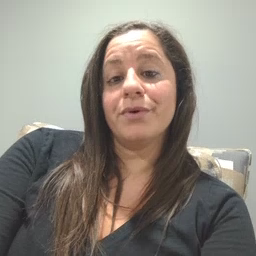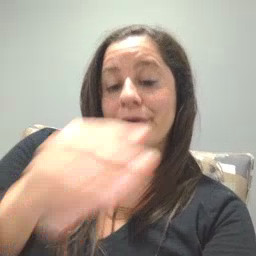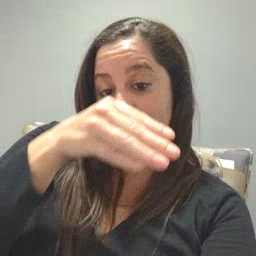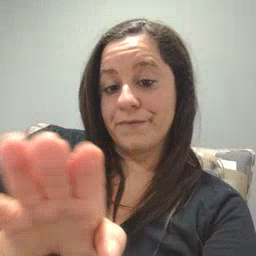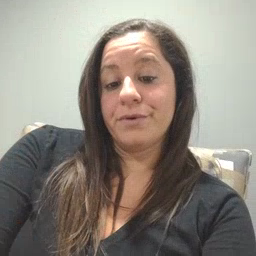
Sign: elephant